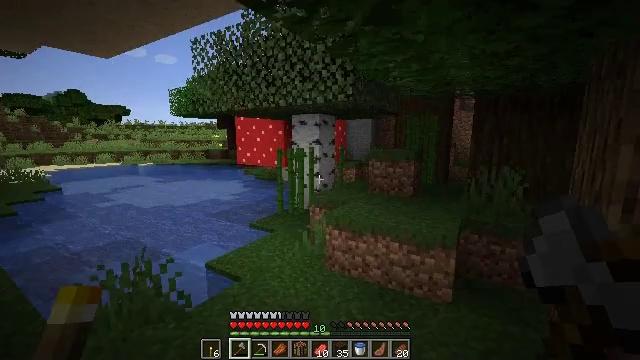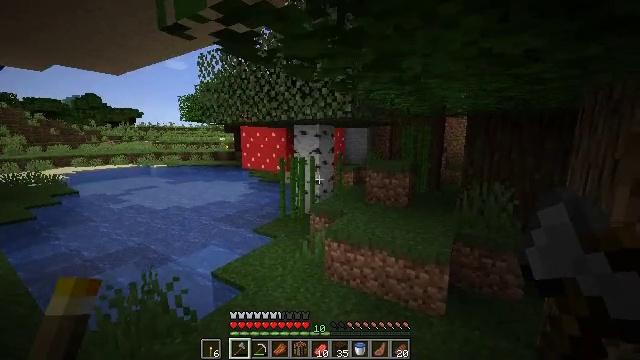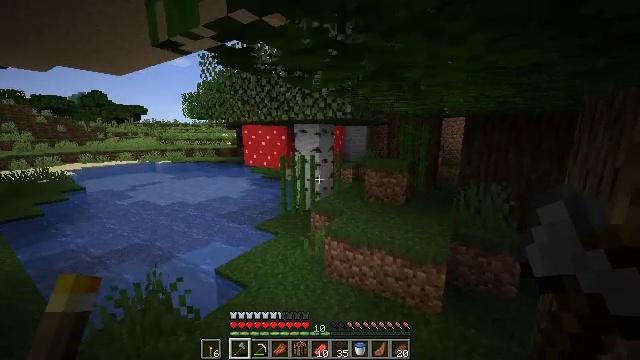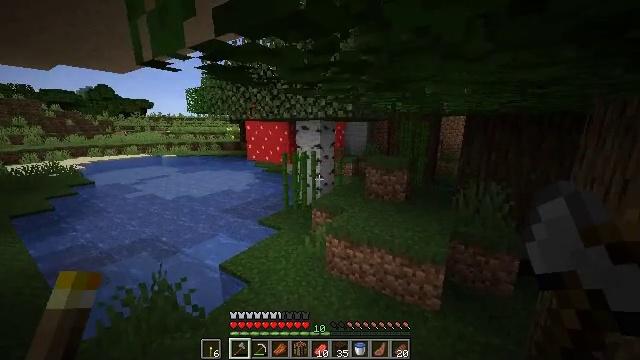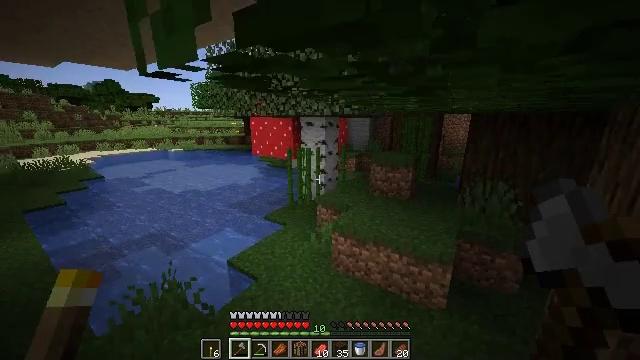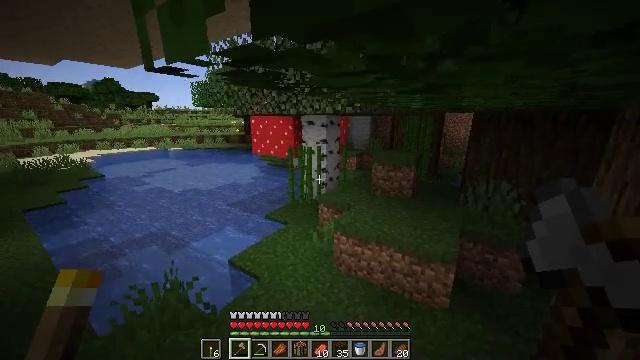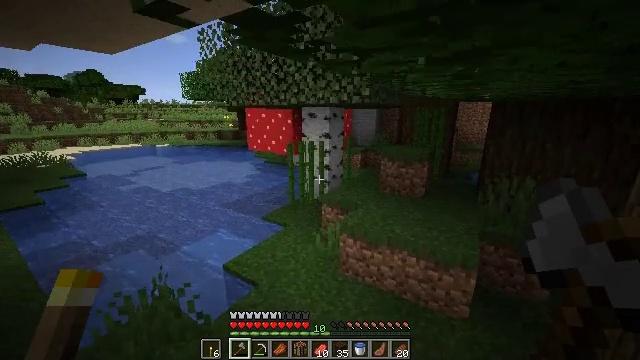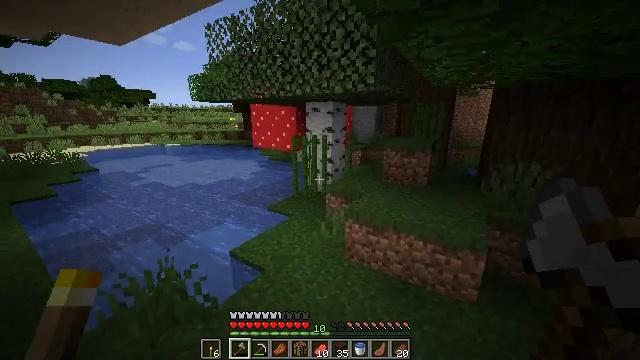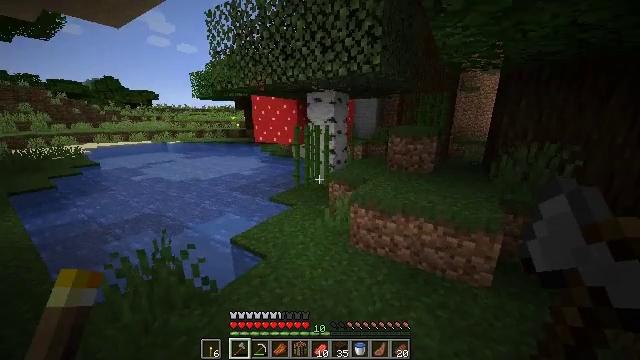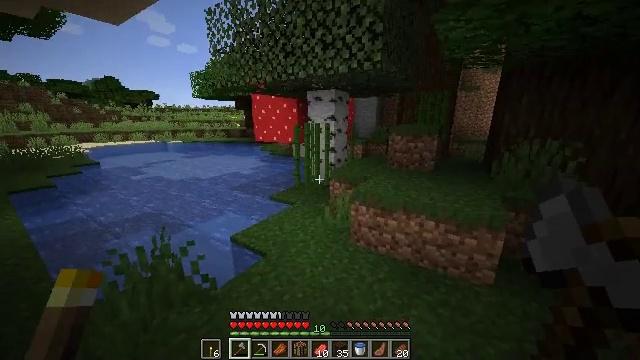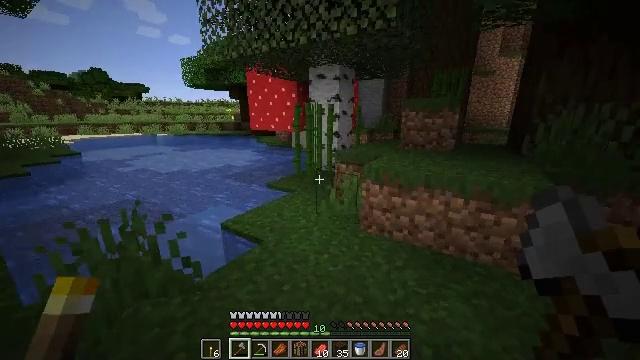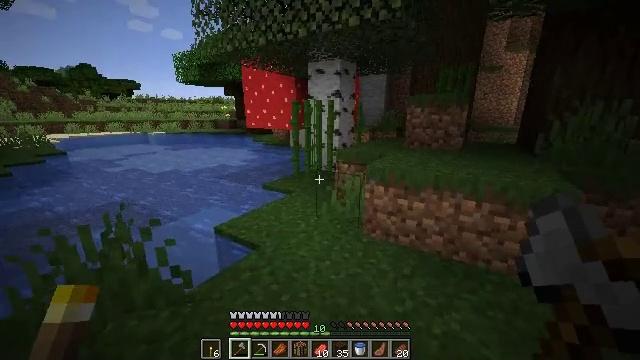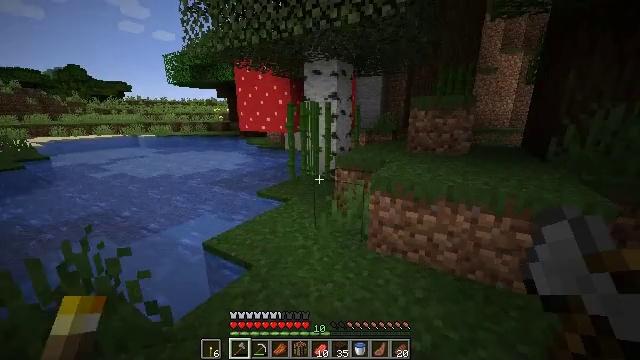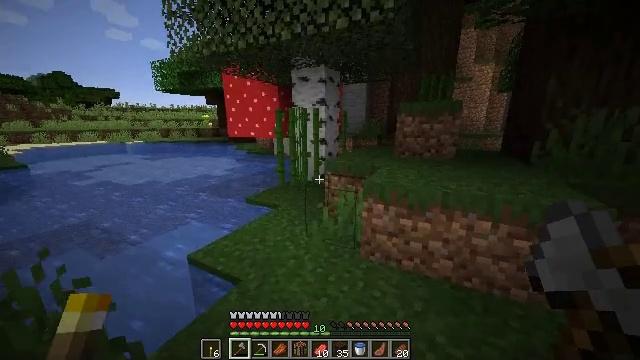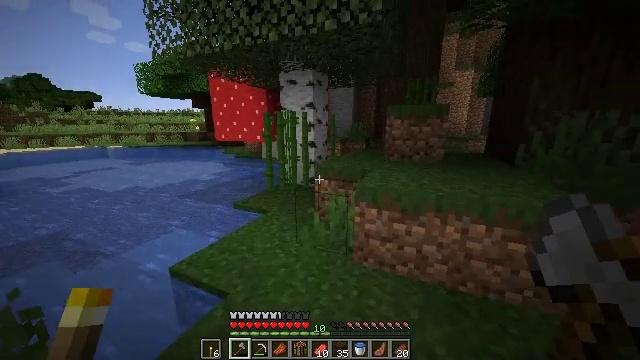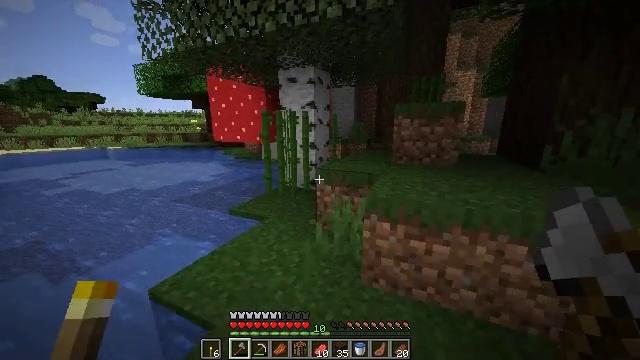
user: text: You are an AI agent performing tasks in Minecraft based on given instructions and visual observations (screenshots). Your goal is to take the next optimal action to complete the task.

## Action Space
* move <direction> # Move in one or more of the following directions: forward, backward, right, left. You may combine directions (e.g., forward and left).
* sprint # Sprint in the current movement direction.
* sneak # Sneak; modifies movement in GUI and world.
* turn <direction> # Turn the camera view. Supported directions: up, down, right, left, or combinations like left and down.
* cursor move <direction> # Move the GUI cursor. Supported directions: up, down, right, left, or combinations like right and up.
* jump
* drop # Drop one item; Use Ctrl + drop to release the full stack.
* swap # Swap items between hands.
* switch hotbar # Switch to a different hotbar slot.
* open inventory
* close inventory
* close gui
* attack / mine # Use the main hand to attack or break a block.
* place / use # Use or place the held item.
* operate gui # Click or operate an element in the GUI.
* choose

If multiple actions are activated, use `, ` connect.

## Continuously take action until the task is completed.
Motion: motion action
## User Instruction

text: Gather sugar cane for crafting.
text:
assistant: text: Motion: move forward, sprint, jump
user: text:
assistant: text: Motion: move forward, sprint, turn down, jump
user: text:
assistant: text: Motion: move forward, sprint, turn down
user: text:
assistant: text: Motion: move forward, sprint, turn down
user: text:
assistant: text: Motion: move forward, sprint
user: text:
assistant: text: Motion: move forward, sprint
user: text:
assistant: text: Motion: move forward
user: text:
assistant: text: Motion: move forward
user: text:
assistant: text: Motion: move forward
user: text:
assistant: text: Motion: move forward
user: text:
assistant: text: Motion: move forward
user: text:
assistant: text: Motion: move forward, turn right
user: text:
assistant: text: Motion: move forward, turn right
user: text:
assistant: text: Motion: move forward, turn right
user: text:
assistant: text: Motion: move forward
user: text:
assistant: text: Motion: move forward
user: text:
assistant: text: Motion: move forward
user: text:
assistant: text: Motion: move forward
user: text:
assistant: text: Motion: move forward, turn left and down
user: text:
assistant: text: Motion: move forward, turn left and down
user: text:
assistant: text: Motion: move forward
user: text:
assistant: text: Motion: move forward, attack / mine
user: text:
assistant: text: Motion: move forward, turn right and down, attack / mine
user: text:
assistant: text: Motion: move forward, attack / mine
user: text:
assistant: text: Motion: move forward, attack / mine
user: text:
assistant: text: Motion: move forward
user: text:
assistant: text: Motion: move forward and move right
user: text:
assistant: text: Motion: move forward and move right
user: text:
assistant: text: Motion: move forward and move right
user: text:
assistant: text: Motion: move forward and move right